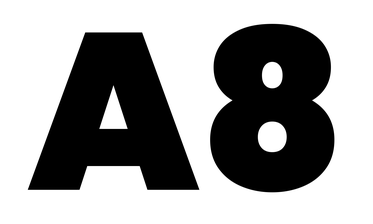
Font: Poppins-Black